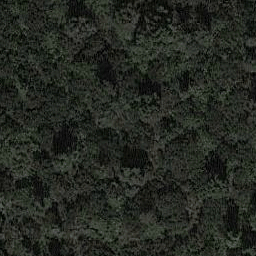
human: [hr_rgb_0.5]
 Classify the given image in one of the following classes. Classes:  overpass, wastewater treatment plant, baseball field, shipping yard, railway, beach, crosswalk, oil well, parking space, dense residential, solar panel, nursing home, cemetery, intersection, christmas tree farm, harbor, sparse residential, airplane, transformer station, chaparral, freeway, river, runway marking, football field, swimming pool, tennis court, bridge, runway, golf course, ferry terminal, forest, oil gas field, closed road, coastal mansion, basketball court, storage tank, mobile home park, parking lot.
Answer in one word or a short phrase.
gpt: forest